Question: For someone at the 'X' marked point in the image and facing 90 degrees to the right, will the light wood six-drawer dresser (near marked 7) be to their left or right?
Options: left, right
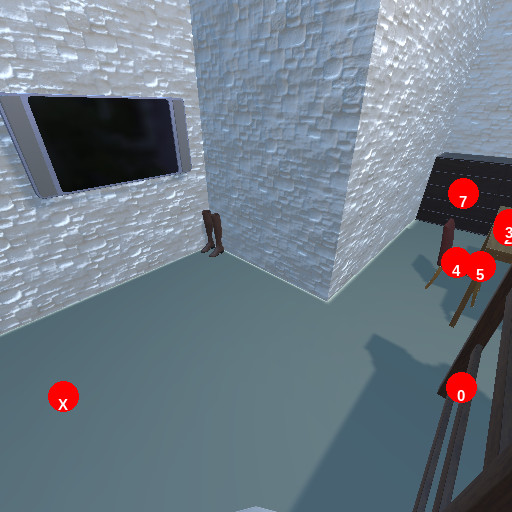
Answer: left